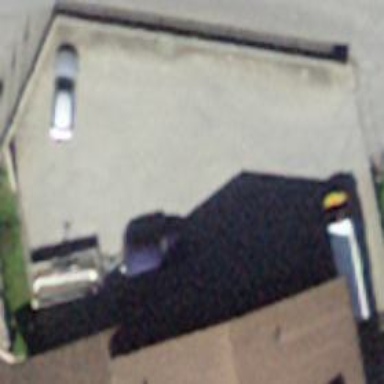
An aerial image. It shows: Parking area with surface.